Question: What is the measurement shown in the image?
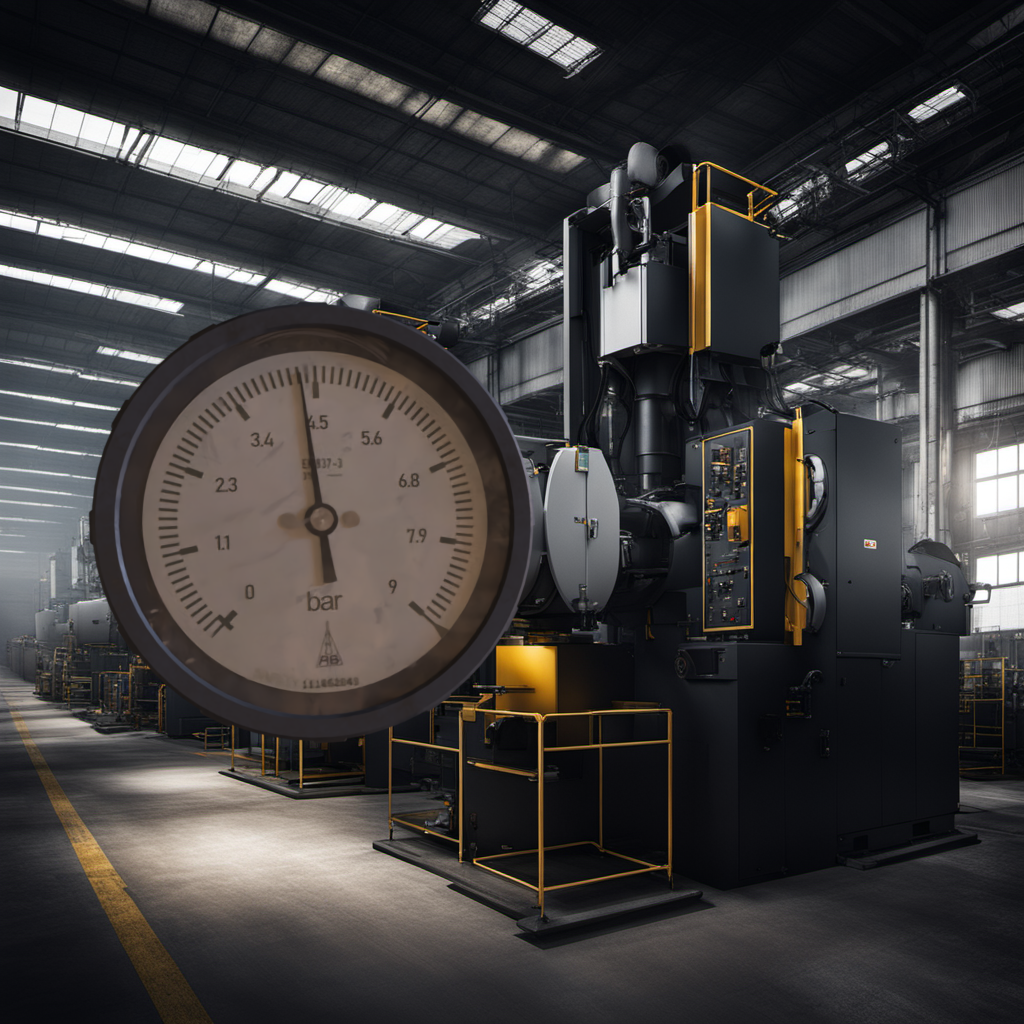
Answer: The result is 4.3
Question: What is the range of this measurement?
Answer: The range is from 0 to 9
Question: What is the minimum and maximum value of the measurement shown in the image?
Answer: The minimum value is 0 and the maximum value is 9